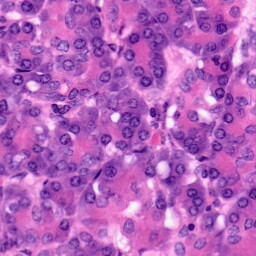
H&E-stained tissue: Pancreatic